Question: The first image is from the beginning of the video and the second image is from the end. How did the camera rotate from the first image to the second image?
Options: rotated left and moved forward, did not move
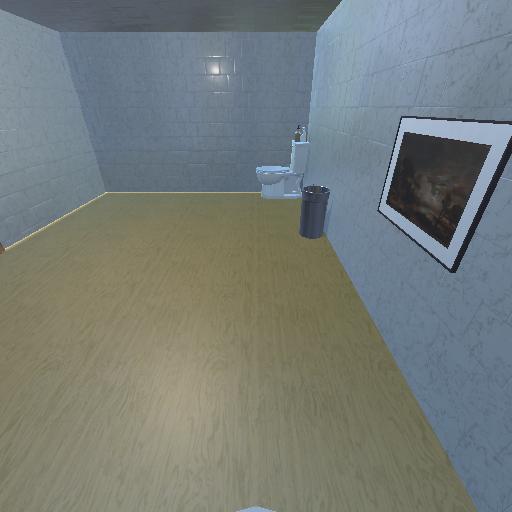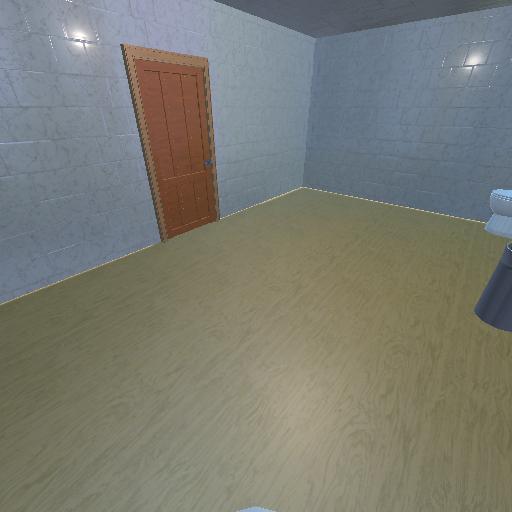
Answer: rotated left and moved forward